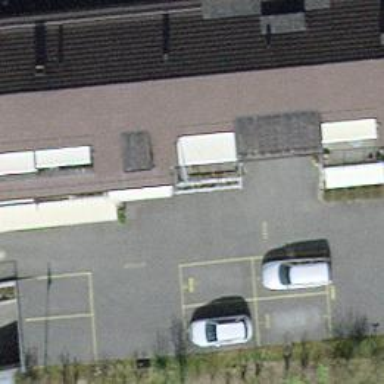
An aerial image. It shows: Restaurant.